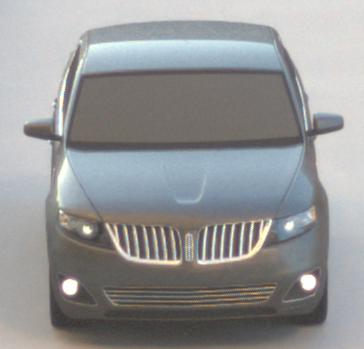
Make: Lincoln
Model: MKS
Detailed model: -
Model produced from: 2008
Model produced until: 2011
Doors: 4
Color: gray
Road condition: dry road
Daytime: sunrise or sunset
Contrast: medium contrast